Question: I have a simple request: I have to put some pictures (some small resolution, some big resolution) in a dialog and display them fullscreen.
I tried this:
'''
Dialog dialog = new Dialog(getActivity());
dialog.setContentView(R.layout.custom_dialog);
int picId = Integer.valueOf(webcamCursor.getString(webcamCursor
.getColumnIndex("_id")));
dialog.setTitle(webcamCursor.getString(webcamCursor
.getColumnIndex("City")));
image = (ImageView) dialog.findViewById(R.id.image);
image.setImageResource(R.drawable.icon);
new DownloadPicTask().execute(Snippets.getUrlFromCat(picId, cat));
dialog.show();
'''
And my layout is:
'''
<LinearLayout xmlns:android="http://schemas.android.com/apk/res/android"
android:id="@+id/layout_root"
android:orientation="vertical"
android:layout_width="fill_parent"
android:layout_height="fill_parent"
android:layout_gravity="center"
>
<ImageView android:id="@+id/image"
android:layout_width="fill_parent"
android:layout_height="fill_parent"
android:padding="10dip"
/>
</LinearLayout>
'''
As I wrote fill_parent everywhere, shouldn't the dialog take the full screen?

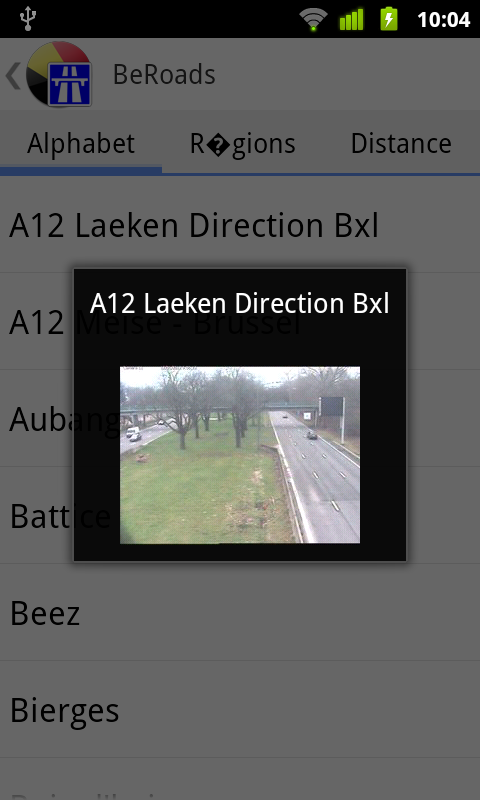
Answer: Try that:
'''
dialog.getWindow().getAttributes().width = LayoutParams.FILL_PARENT;
'''
Hope it helps.